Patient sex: F
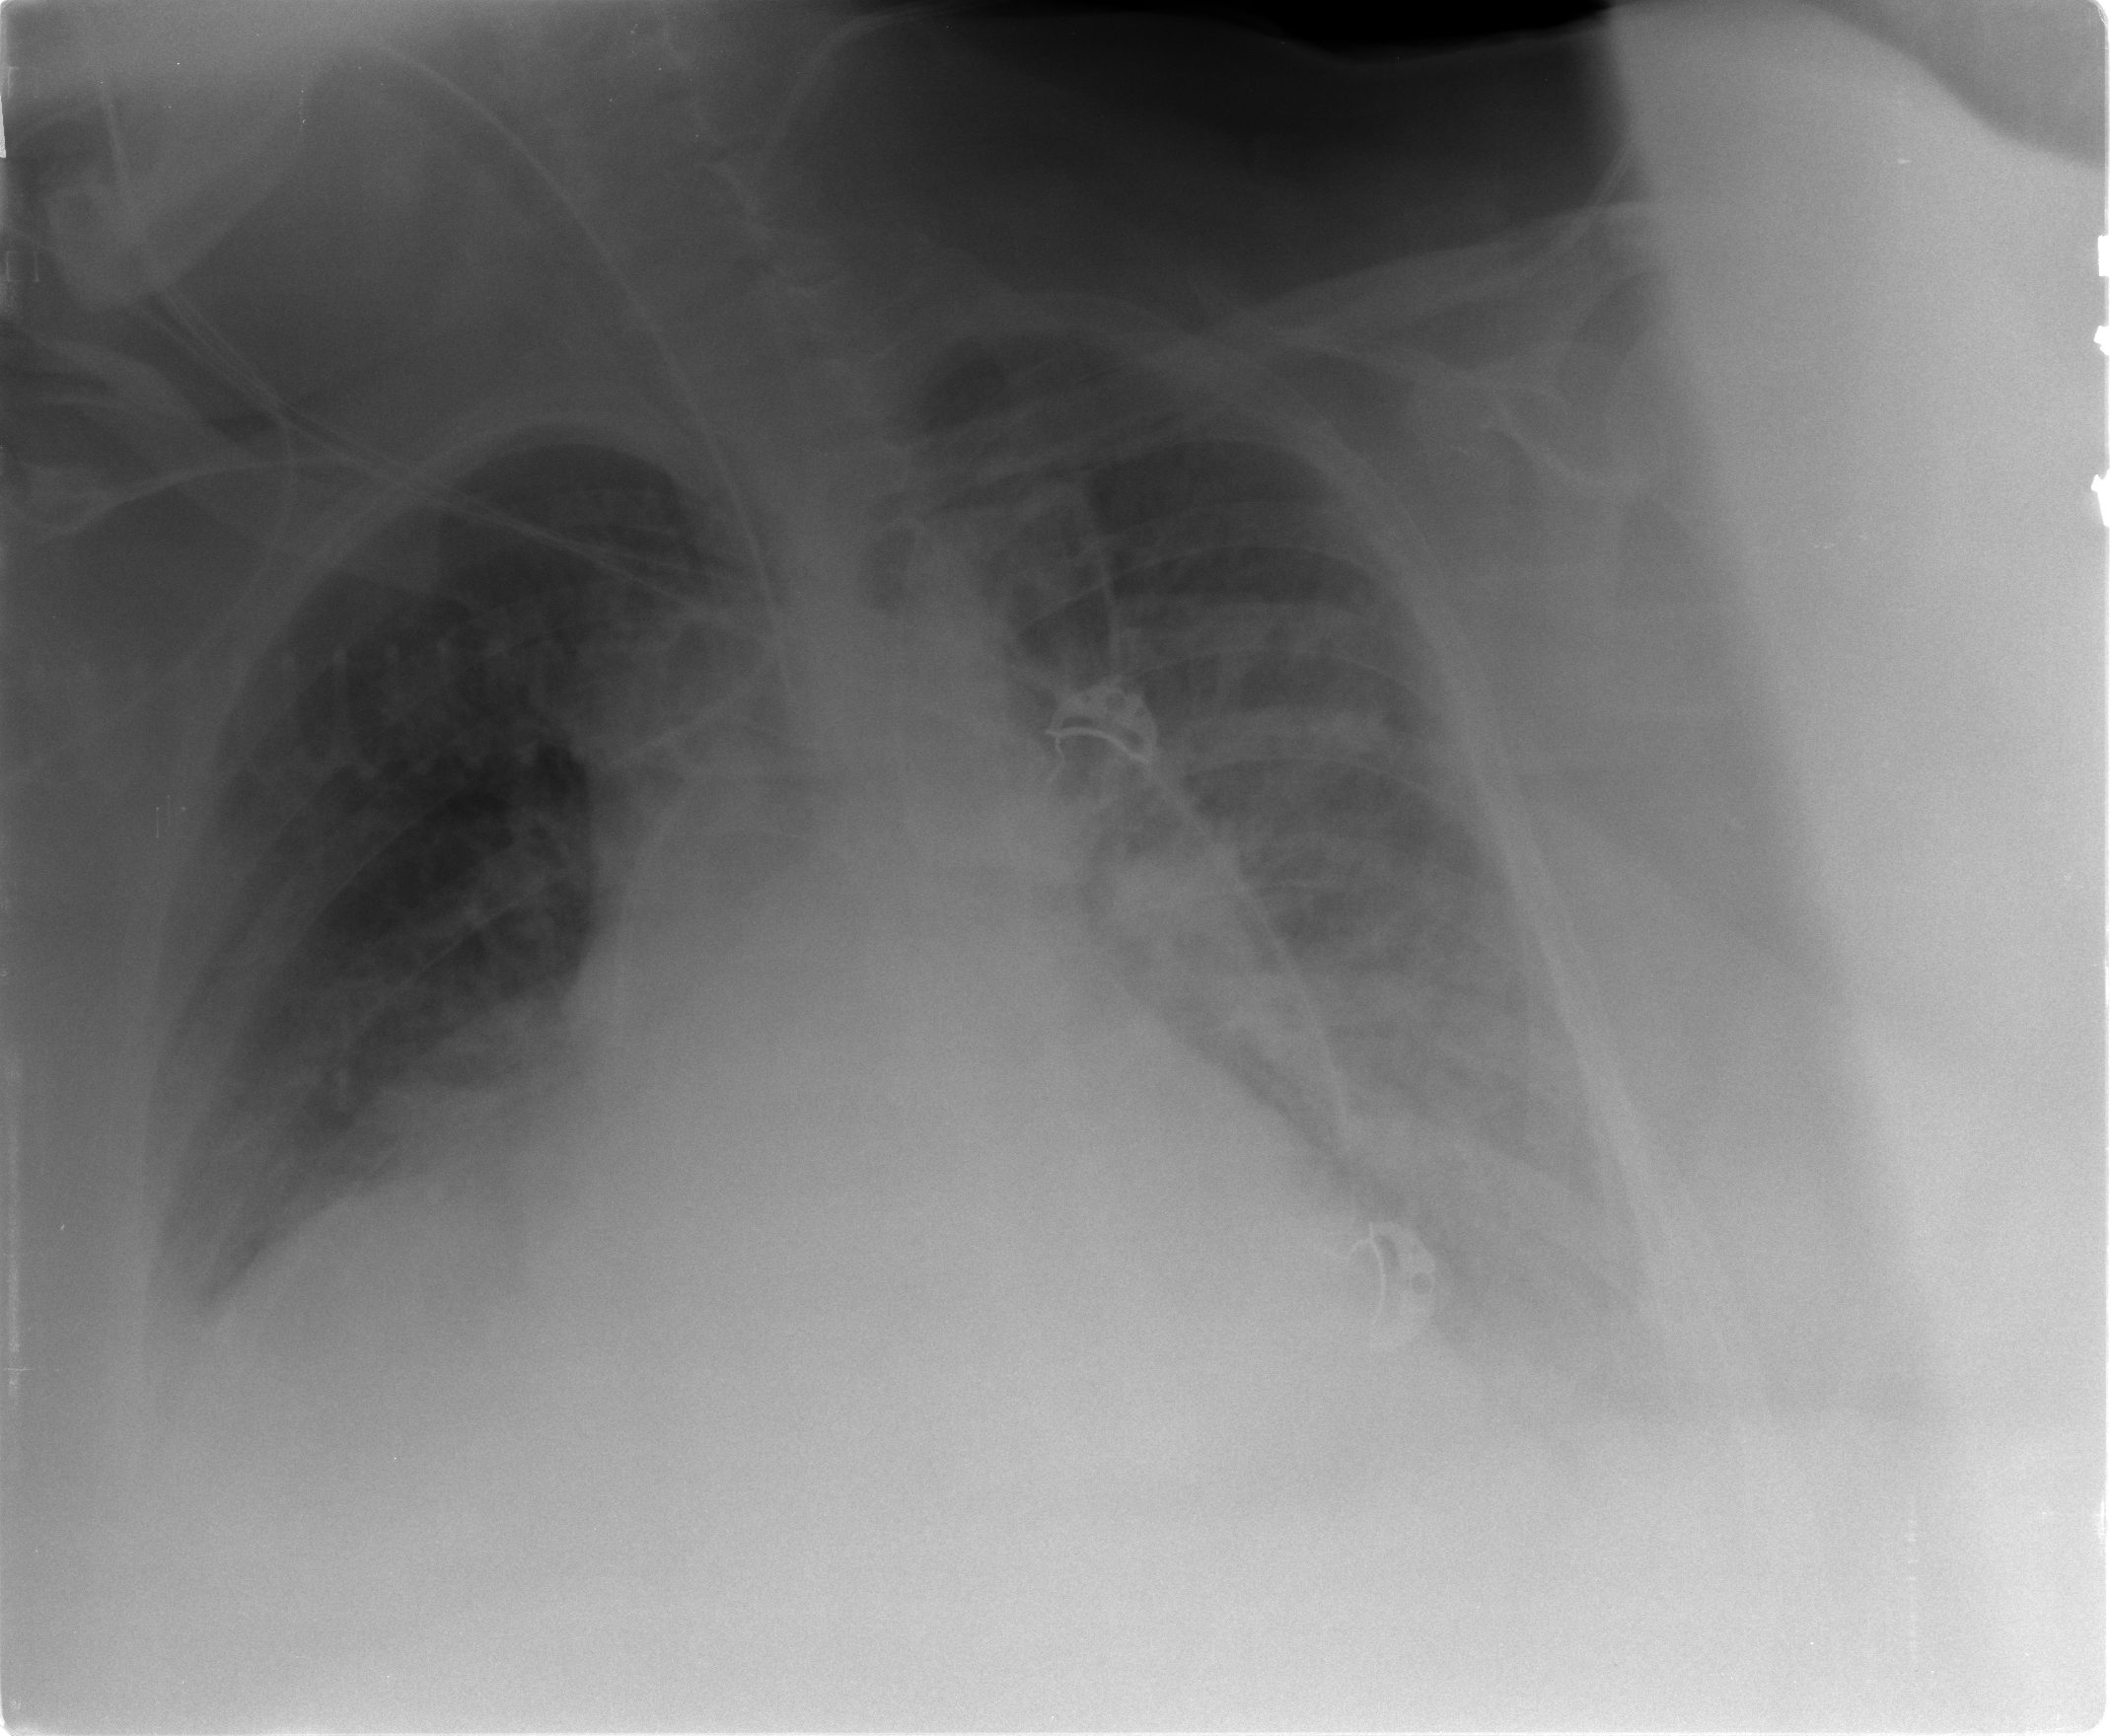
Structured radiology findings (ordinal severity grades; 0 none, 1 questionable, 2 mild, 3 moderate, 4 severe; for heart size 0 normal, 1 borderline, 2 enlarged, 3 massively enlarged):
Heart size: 2
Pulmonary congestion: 3
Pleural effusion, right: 1
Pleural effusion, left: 2
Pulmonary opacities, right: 2
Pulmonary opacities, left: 3
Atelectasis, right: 2
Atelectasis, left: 2